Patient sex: F
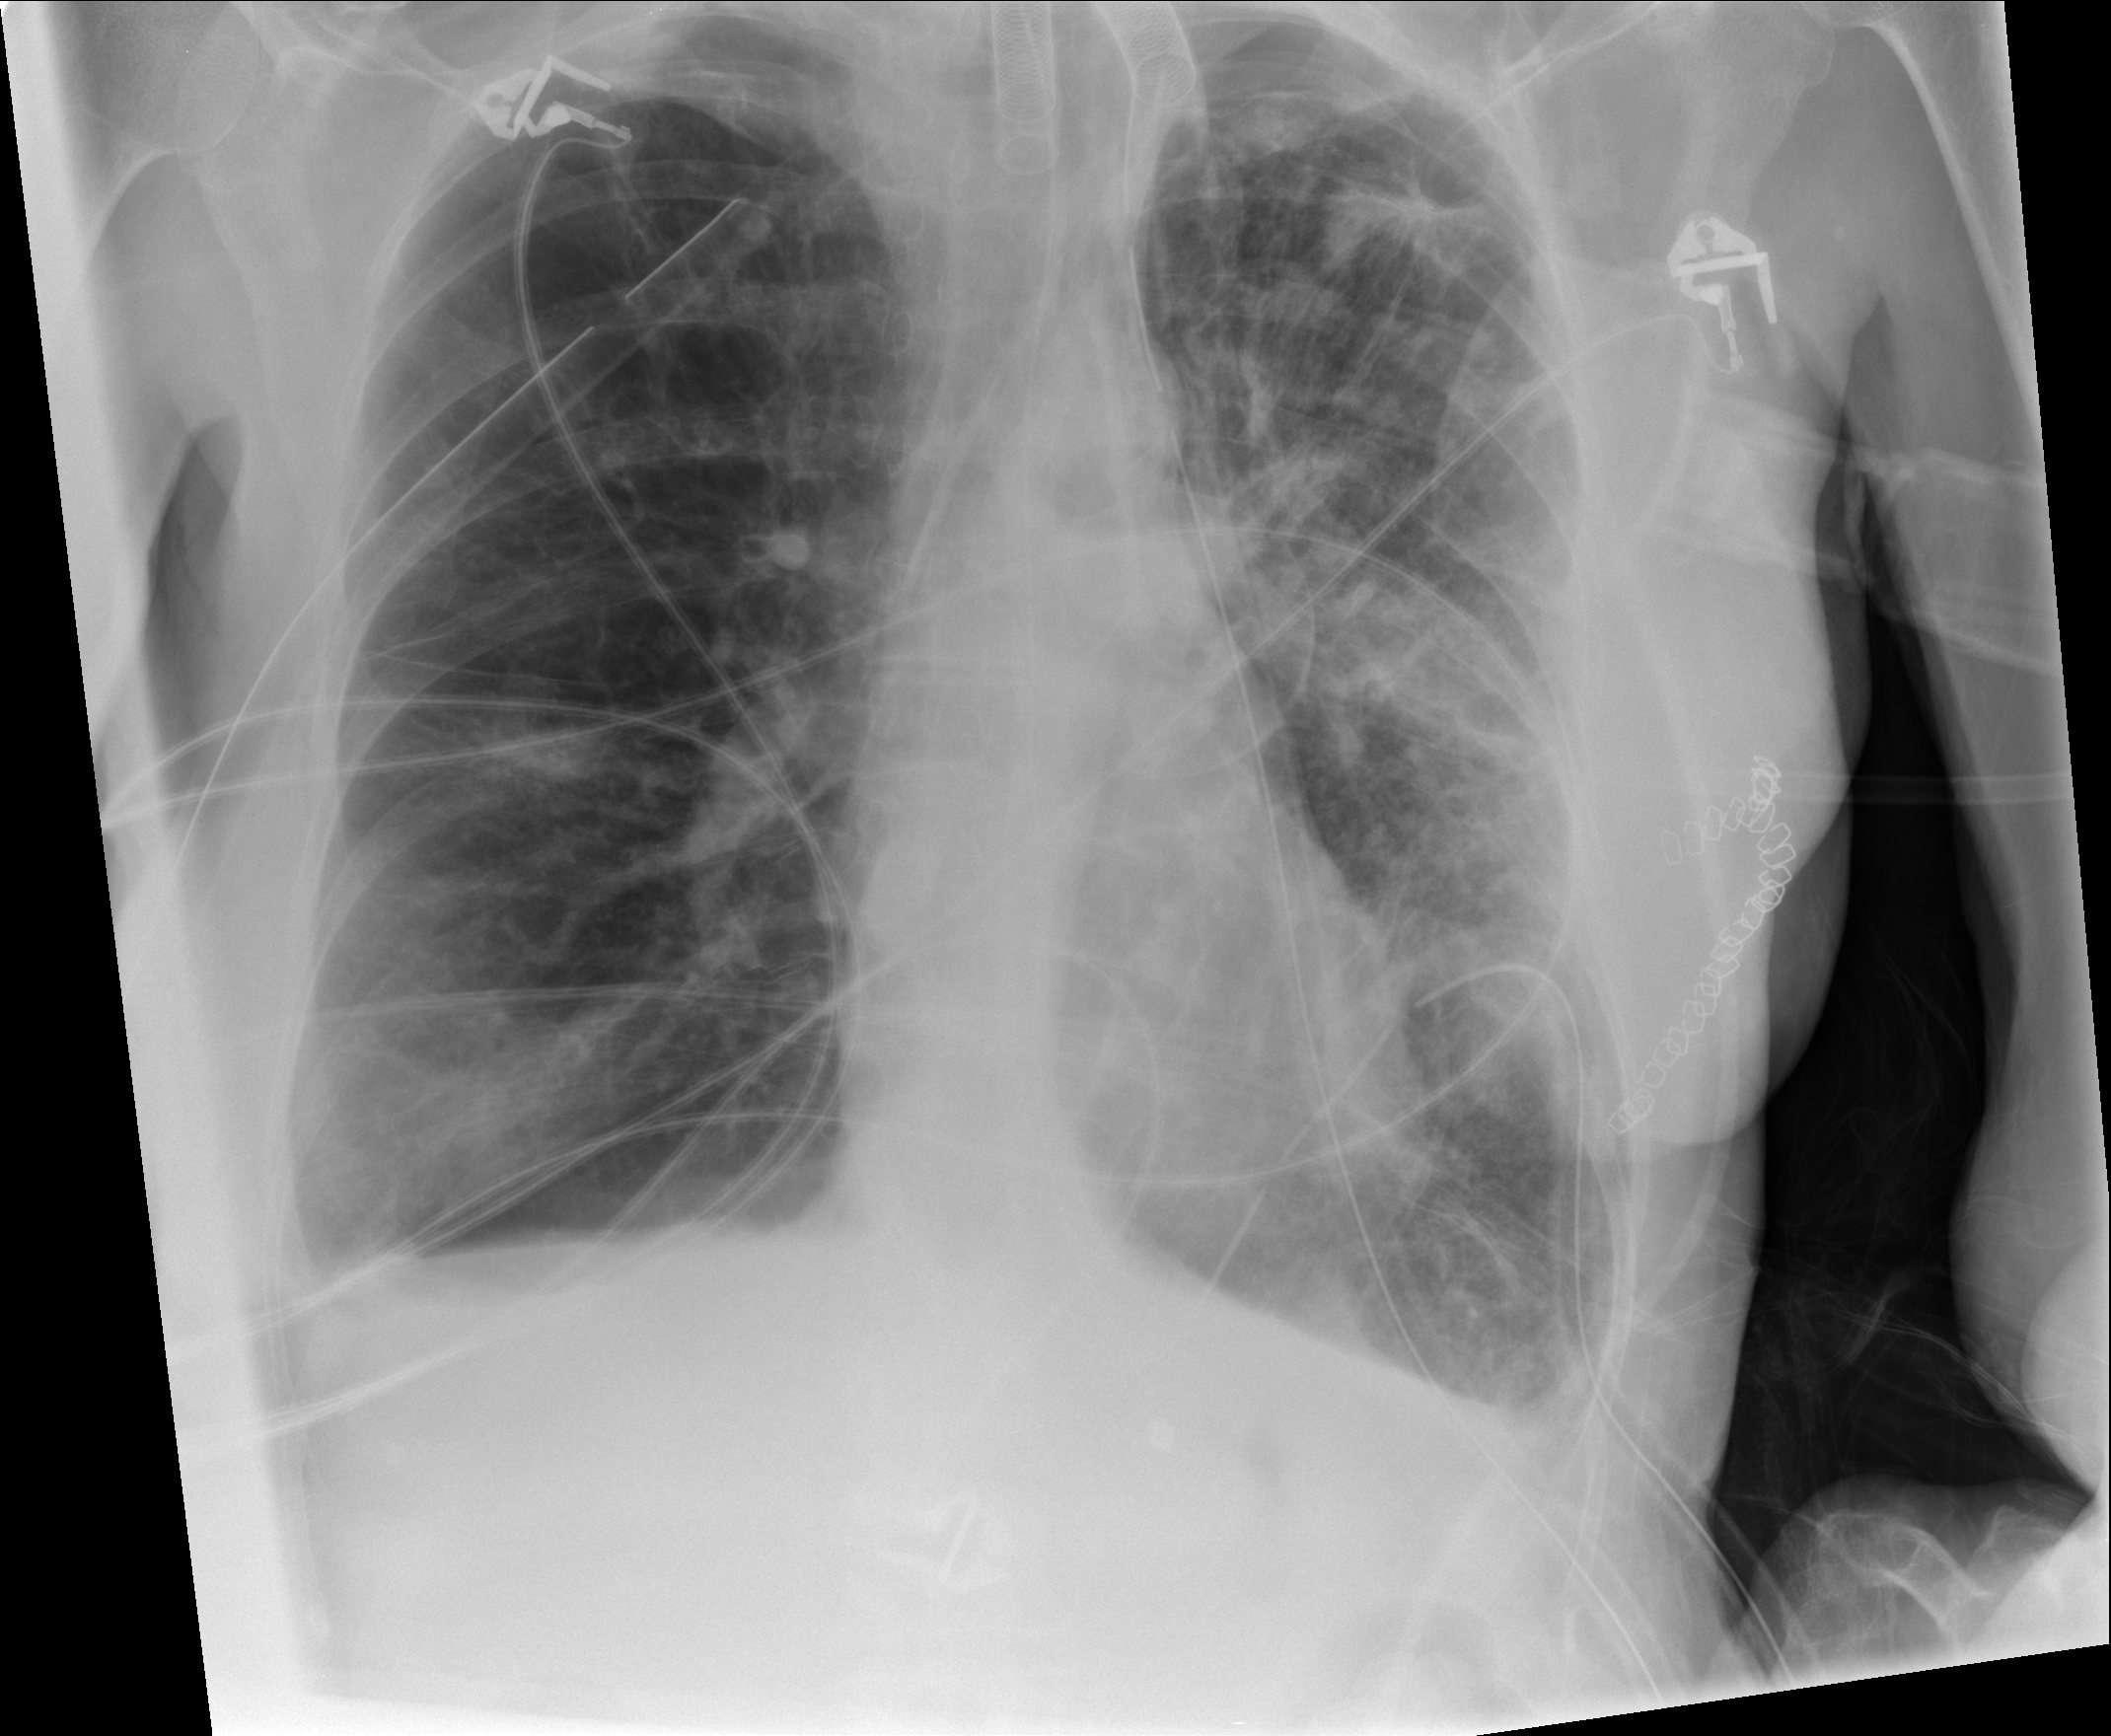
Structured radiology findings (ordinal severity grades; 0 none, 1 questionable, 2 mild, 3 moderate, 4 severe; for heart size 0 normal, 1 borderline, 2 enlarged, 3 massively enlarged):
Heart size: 0
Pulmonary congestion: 0
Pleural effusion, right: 0
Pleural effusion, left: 0
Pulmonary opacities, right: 2
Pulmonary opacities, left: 3
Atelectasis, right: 2
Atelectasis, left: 2